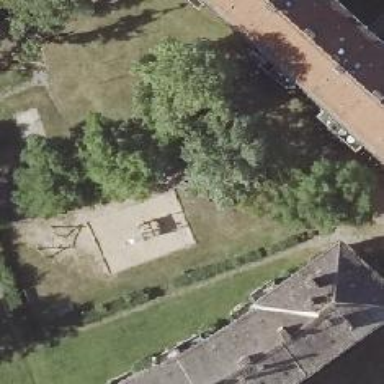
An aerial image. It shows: Playground area for leisure land.